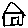
Label: house